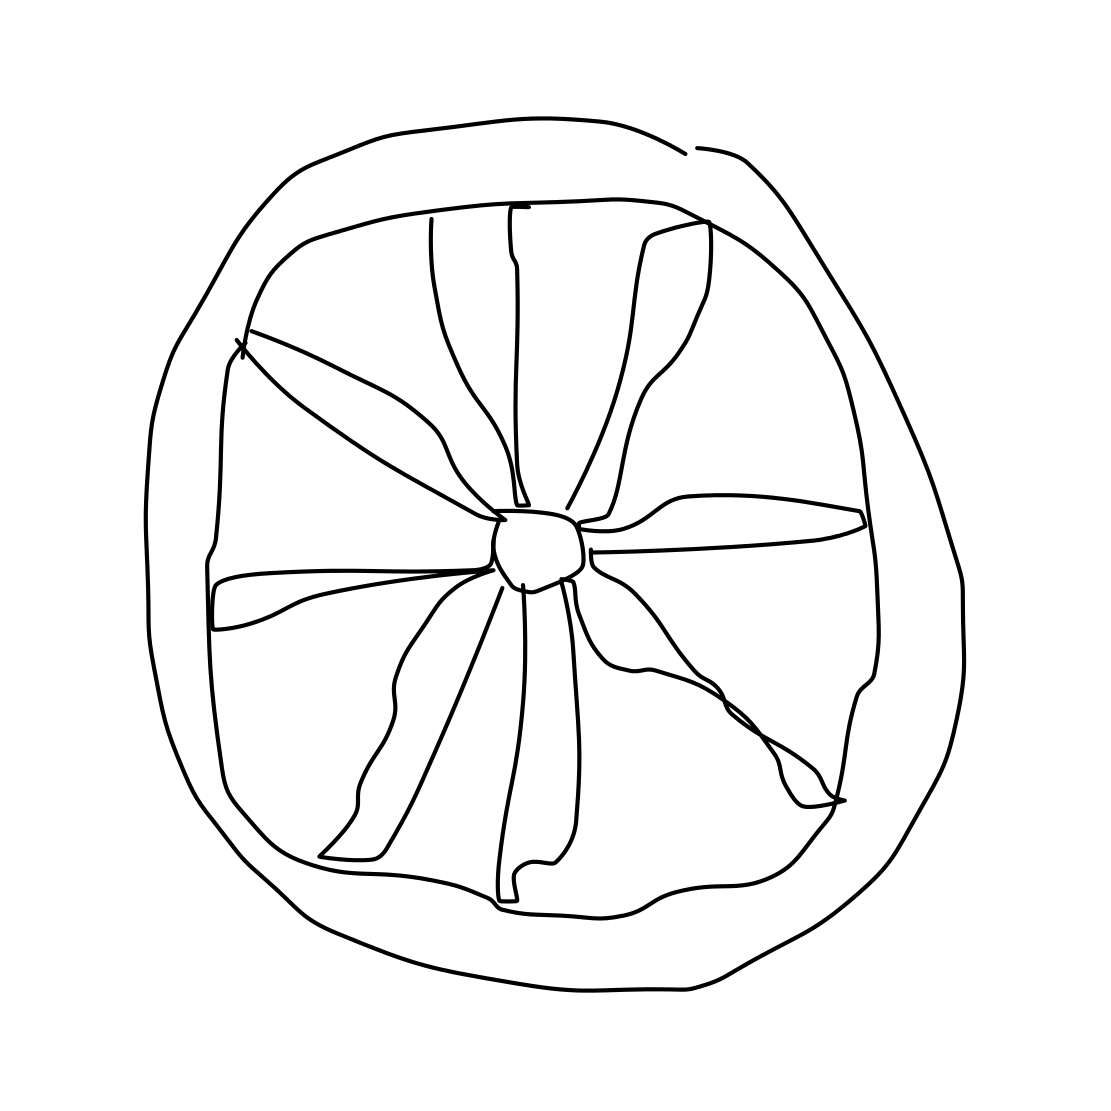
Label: wheel